Question: a simple CSS problem:
- - - -
'''
<div class="gallery-item" style="height: 232px;">
<img src="/media/animals/images/african-buffalo.jpg" alt="African Buffalo ">
<div class="gallery-item-caption">
<a href="/animals/african-buffalo" title="African Buffalo ">African Buffalo </a>
</div>
</div>
'''
'''
.gallery-item {
float: left;
padding: 15px 15px 15px 15px;
margin: 15px;
background-color: #ececec;
}
'''

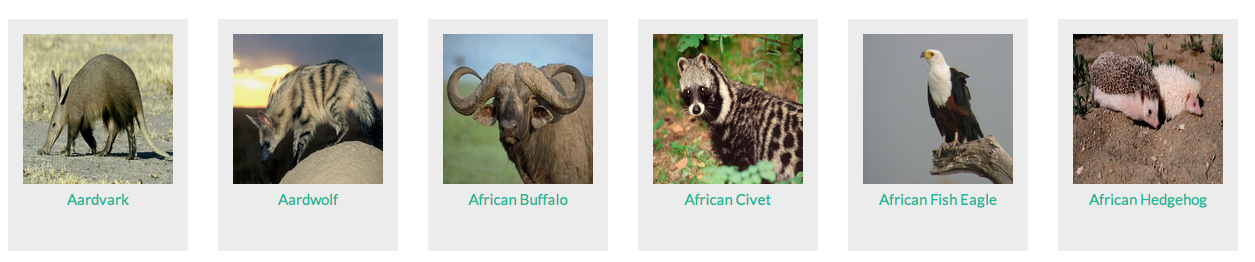
Answer: Instead of 'img' you can set the 'background-image' on divs. If you find that images don't fit well in a square (very wide images), you can change to 'background-size:cover'. Idea taken from <URL>
'''
.gallery-item{
width:50px;
height:50px;
border:solid 1px #000;
margin:10px;
background:url('http://lorempixel.com/100/200') center center no-repeat;
background-size:100%;
}
'''